Гигантский айсберг массой $m=9 \cdot 10^{8}~кг$ (куб $100 \times 100 \times 100~м^{3}$), имеющий температуру $T_{2}=273~К$, дрейфует в течении Гольфстрим, температура воды которого $T_{1}=295~К$.
Пренебрегая прямым теплообменом между айсбергом и теплой водой, найдите максимально возможную работу $A$, которую может совершить тепловая машина, использующая Гольфстрим в качестве нагревателя и айсберг в качестве холодильника, за то время, пока весь айсберг не растает (см. рисунок ниже).
Определите, сколько воды можно испарить в котле за счёт работы, количество которой найдено в первом пункте, если использовать её в тепловом насосе для "перекачки" тепловой энергии из течения Гольфстрим в котёл с температурой $T_{0}=373~К$ (см. рисунок ниже). Удельная теплота плавления льда $q=3.35 \cdot 10^{5}~Дж/кг$, удельная теплота испарения воды $\lambda=2.26 \cdot 10^{6}~Дж/кг$.
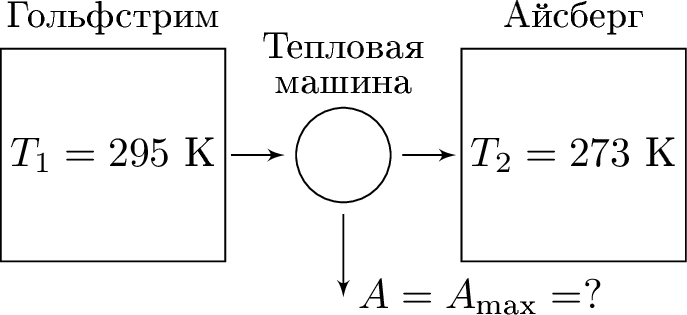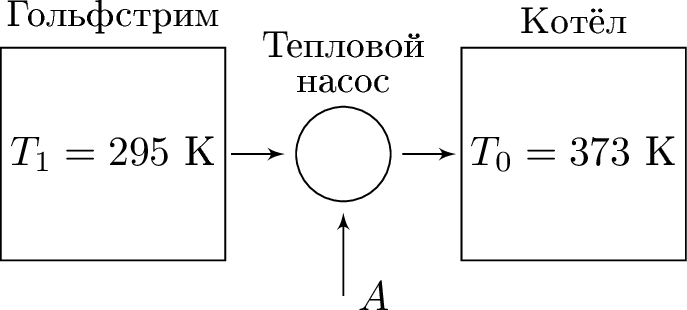
Пренебрегая прямым теплообменом между айсбергом и теплой водой, найдите максимально возможную работу $A$, которую может совершить тепловая машина, использующая Гольфстрим в качестве нагревателя и айсберг в качестве холодильника, за то время, пока весь айсберг не растает (см. рисунок ниже).
Решение: По теореме Карно максимально возможную работу совершит тепловая машина, работающая по циклу Карно. Для такой машины $$ \frac{Q_{1}}{T_{1}}=\frac{Q_{2}}{T_{2}}, $$ где $Q_{1}$ и $Q_{2}$ — количество теплоты, забираемое от нагревателя и передаваемое холодильнику соответственно. Поскольку холодильником является айсберг, $$ Q_{2}=m q. $$ Следовательно: $$ A_{\max }=Q_{1}-Q_{2}=m q\left(\frac{T_{1}}{T_{2}}-1\right)=2.45 \cdot 10^{13}~Дж. $$
Ответ: $$ A_{\max }=m q\left(\frac{T_{1}}{T_{2}}-1\right)=2.45 \cdot 10^{13}~Дж. $$

Определите, сколько воды можно испарить в котле за счёт работы, количество которой найдено в первом пункте, если использовать её в тепловом насосе для "перекачки" тепловой энергии из течения Гольфстрим в котёл с температурой $T_{0}=373~К$ (см. рисунок ниже). Удельная теплота плавления льда $q=3.35 \cdot 10^{5}~Дж/кг$, удельная теплота испарения воды $\lambda=2.26 \cdot 10^{6}~Дж/кг$.
Решение: Пусть в этом случае $Q_{2}$ — количество теплоты, перекаченное тепловым насосом в котёл, $Q_{1}$ — количество теплоты, забираемое от Гольфстрима. $$ \frac{Q_{2}}{T_{0}}=\frac{Q_{1}}{T_{1}}, \quad Q_{2}=\lambda m_{В}, \quad Q_{1}=Q_{2}-A_{\max }. $$ Отсюда: $$ \frac{\lambda m_{В}}{T_{1}}-\frac{\lambda m_{В}}{T_{0}}=\frac{A_{\max }}{T_{1}}, \quad T_{1}$$ Следовательно: $$ m_{В}=\frac{A_{\max }}{\lambda\left(1-\frac{T_{1}}{T_{0}}\right)}=5.12 \cdot 10^{7}~кг. $$
Ответ: $$ m_{В}=\frac{A_{\max }}{\lambda\left(1-\frac{T_{1}}{T_{0}}\right)}=5.12 \cdot 10^{7}~кг. $$
Темы:
T, Термодинамика, Тепловые машины, Цикл Карно, Всероссийские, Фазовый переход